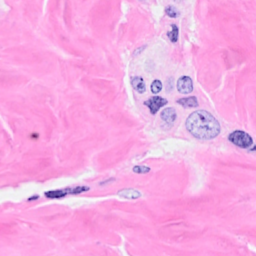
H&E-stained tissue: Breast